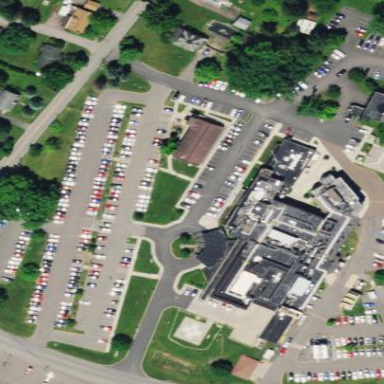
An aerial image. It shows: Hospital providing healthcare services.